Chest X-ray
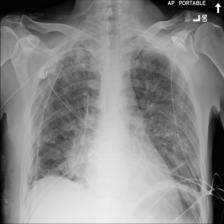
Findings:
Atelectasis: negative
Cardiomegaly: negative
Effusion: negative
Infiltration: negative
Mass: negative
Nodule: negative
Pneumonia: negative
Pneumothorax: positive
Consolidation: negative
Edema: negative
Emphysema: negative
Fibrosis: negative
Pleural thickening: negative
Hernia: negative